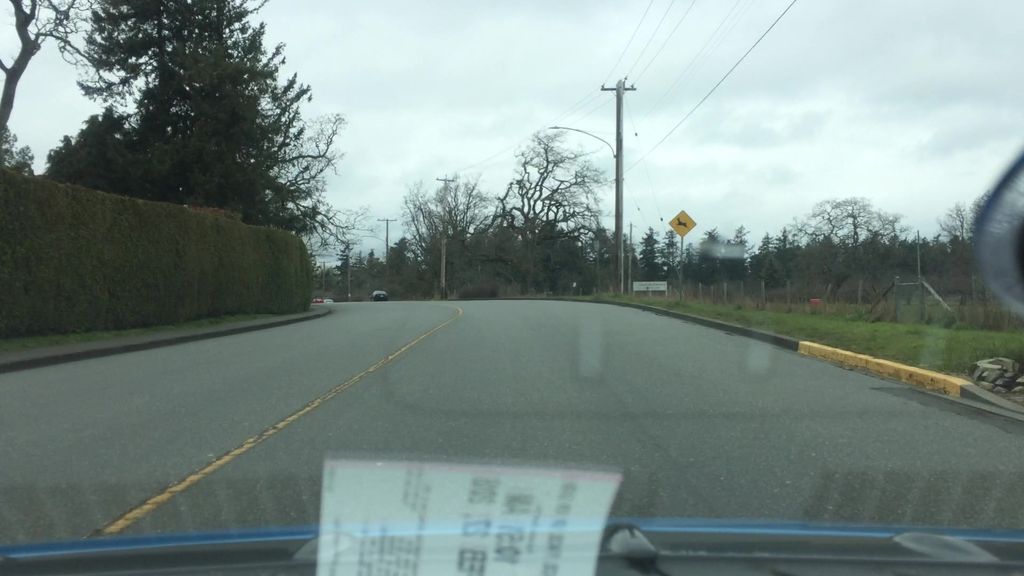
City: victoria